Field crop: maize
Growth stage: 1
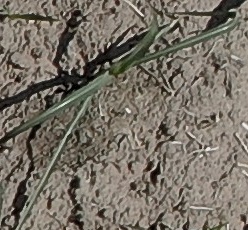
Species: sorghum